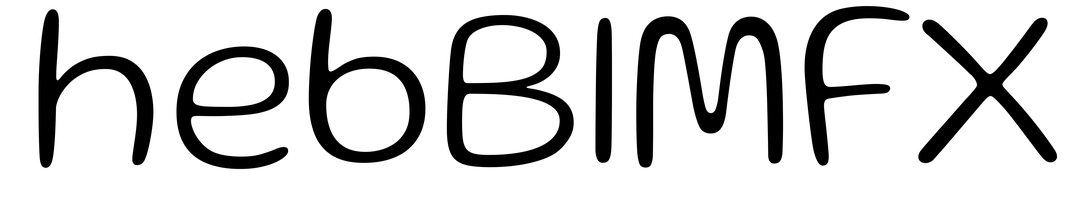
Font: Gluten_ExtraLight